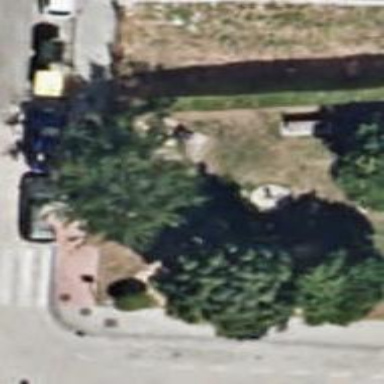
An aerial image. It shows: Brown bench in the vicinity.